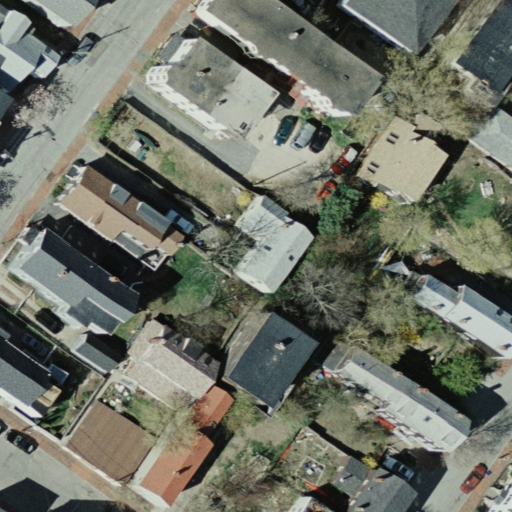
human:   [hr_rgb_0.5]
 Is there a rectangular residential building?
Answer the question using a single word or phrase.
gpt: yes

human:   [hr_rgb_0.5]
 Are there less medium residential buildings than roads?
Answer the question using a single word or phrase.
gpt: no

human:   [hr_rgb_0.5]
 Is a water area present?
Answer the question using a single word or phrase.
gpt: no

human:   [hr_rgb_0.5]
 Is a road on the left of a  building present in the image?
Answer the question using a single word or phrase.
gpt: yes

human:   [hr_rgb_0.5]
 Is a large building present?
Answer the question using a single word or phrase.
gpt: no

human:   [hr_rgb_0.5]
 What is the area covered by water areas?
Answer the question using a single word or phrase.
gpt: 0m2

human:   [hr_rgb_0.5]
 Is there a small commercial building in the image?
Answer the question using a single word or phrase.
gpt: no

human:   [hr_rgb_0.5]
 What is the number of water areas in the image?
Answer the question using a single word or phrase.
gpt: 0

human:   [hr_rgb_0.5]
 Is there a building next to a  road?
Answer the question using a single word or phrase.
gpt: yes

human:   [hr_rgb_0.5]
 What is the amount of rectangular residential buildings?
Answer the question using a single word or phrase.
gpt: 3

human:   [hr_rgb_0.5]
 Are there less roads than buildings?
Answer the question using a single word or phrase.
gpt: yes

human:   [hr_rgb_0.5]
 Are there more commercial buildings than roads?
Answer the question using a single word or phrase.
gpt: no

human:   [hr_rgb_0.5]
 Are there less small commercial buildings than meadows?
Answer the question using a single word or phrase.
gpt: no

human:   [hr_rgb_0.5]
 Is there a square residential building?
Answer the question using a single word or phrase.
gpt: no

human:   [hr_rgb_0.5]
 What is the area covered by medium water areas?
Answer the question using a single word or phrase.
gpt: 0m2

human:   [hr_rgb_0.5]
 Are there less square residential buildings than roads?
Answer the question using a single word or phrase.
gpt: yes

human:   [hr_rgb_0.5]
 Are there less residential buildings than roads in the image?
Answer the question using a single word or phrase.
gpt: no

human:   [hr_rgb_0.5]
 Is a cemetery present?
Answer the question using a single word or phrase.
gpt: no

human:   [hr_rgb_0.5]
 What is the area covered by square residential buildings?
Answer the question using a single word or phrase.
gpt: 0m2

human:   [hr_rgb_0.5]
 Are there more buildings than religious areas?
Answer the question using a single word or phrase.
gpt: yes

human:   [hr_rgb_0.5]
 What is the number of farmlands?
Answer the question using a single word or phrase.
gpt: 0

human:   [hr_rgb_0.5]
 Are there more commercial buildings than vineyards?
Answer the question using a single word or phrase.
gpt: no

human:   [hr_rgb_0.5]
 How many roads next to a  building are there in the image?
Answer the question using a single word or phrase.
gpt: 3

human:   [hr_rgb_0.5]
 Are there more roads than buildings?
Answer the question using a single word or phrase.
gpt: no

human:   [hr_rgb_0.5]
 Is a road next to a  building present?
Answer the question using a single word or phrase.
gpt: yes

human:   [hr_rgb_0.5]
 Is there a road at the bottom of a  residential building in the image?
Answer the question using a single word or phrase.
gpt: yes

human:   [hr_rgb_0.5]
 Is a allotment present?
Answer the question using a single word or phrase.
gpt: no

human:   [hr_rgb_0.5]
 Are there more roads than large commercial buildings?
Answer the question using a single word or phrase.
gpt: yes

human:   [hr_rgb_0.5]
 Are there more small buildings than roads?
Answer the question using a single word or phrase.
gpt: no

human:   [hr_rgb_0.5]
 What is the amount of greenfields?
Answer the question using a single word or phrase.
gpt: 0

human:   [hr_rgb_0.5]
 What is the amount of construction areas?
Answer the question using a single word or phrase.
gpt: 0

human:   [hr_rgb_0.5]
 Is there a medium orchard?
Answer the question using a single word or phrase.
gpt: no

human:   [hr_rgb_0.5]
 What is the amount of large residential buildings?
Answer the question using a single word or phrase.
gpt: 0

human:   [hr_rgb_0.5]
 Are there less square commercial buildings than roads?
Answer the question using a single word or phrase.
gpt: yes

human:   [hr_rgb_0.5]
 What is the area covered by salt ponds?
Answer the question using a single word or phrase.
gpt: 0m2

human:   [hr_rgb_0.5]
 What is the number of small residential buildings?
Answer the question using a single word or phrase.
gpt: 1